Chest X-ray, AP view. Patient: 57 years old, sex M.
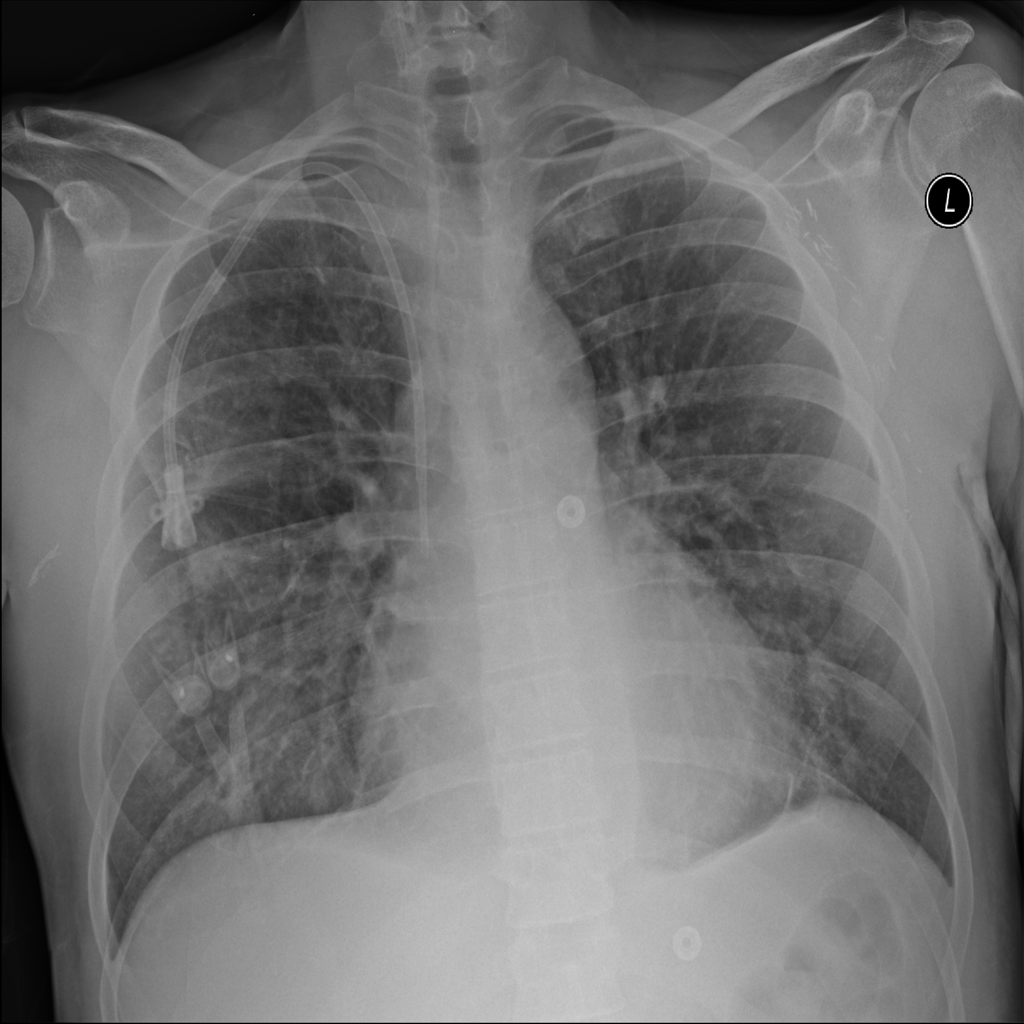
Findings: No Finding